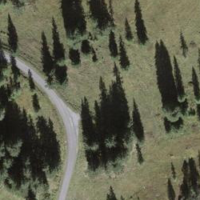
EUNIS habitat code: 25
Species observed at this site:
Platanthera bifolia